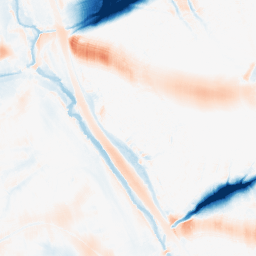
Category: morphological
Decomposition family: morphological_ellipse
Decomposition parameters: operation: average
width: 50
height: 30
Upsampling method: quintic
Upsampling parameters: scale: 8
Upsampling scale: 8